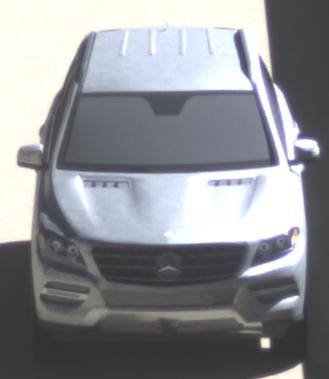
Make: Mercedes-Benz
Model: ML 350
Detailed model: M-Class (166)
Model produced from: 2011/11
Model produced until: 2014/10
Doors: 5
Color: white
Road condition: dry road
Daytime: midday
Contrast: high contrast